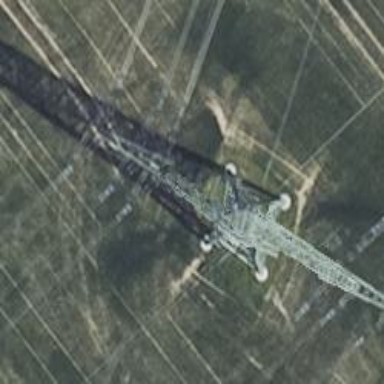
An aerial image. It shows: Power line with three cables.